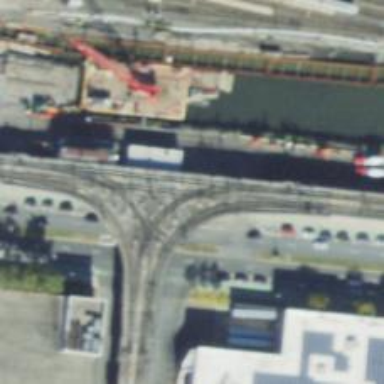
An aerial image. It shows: Railway crossing.